Platform: macOS
Application: Arc Browser
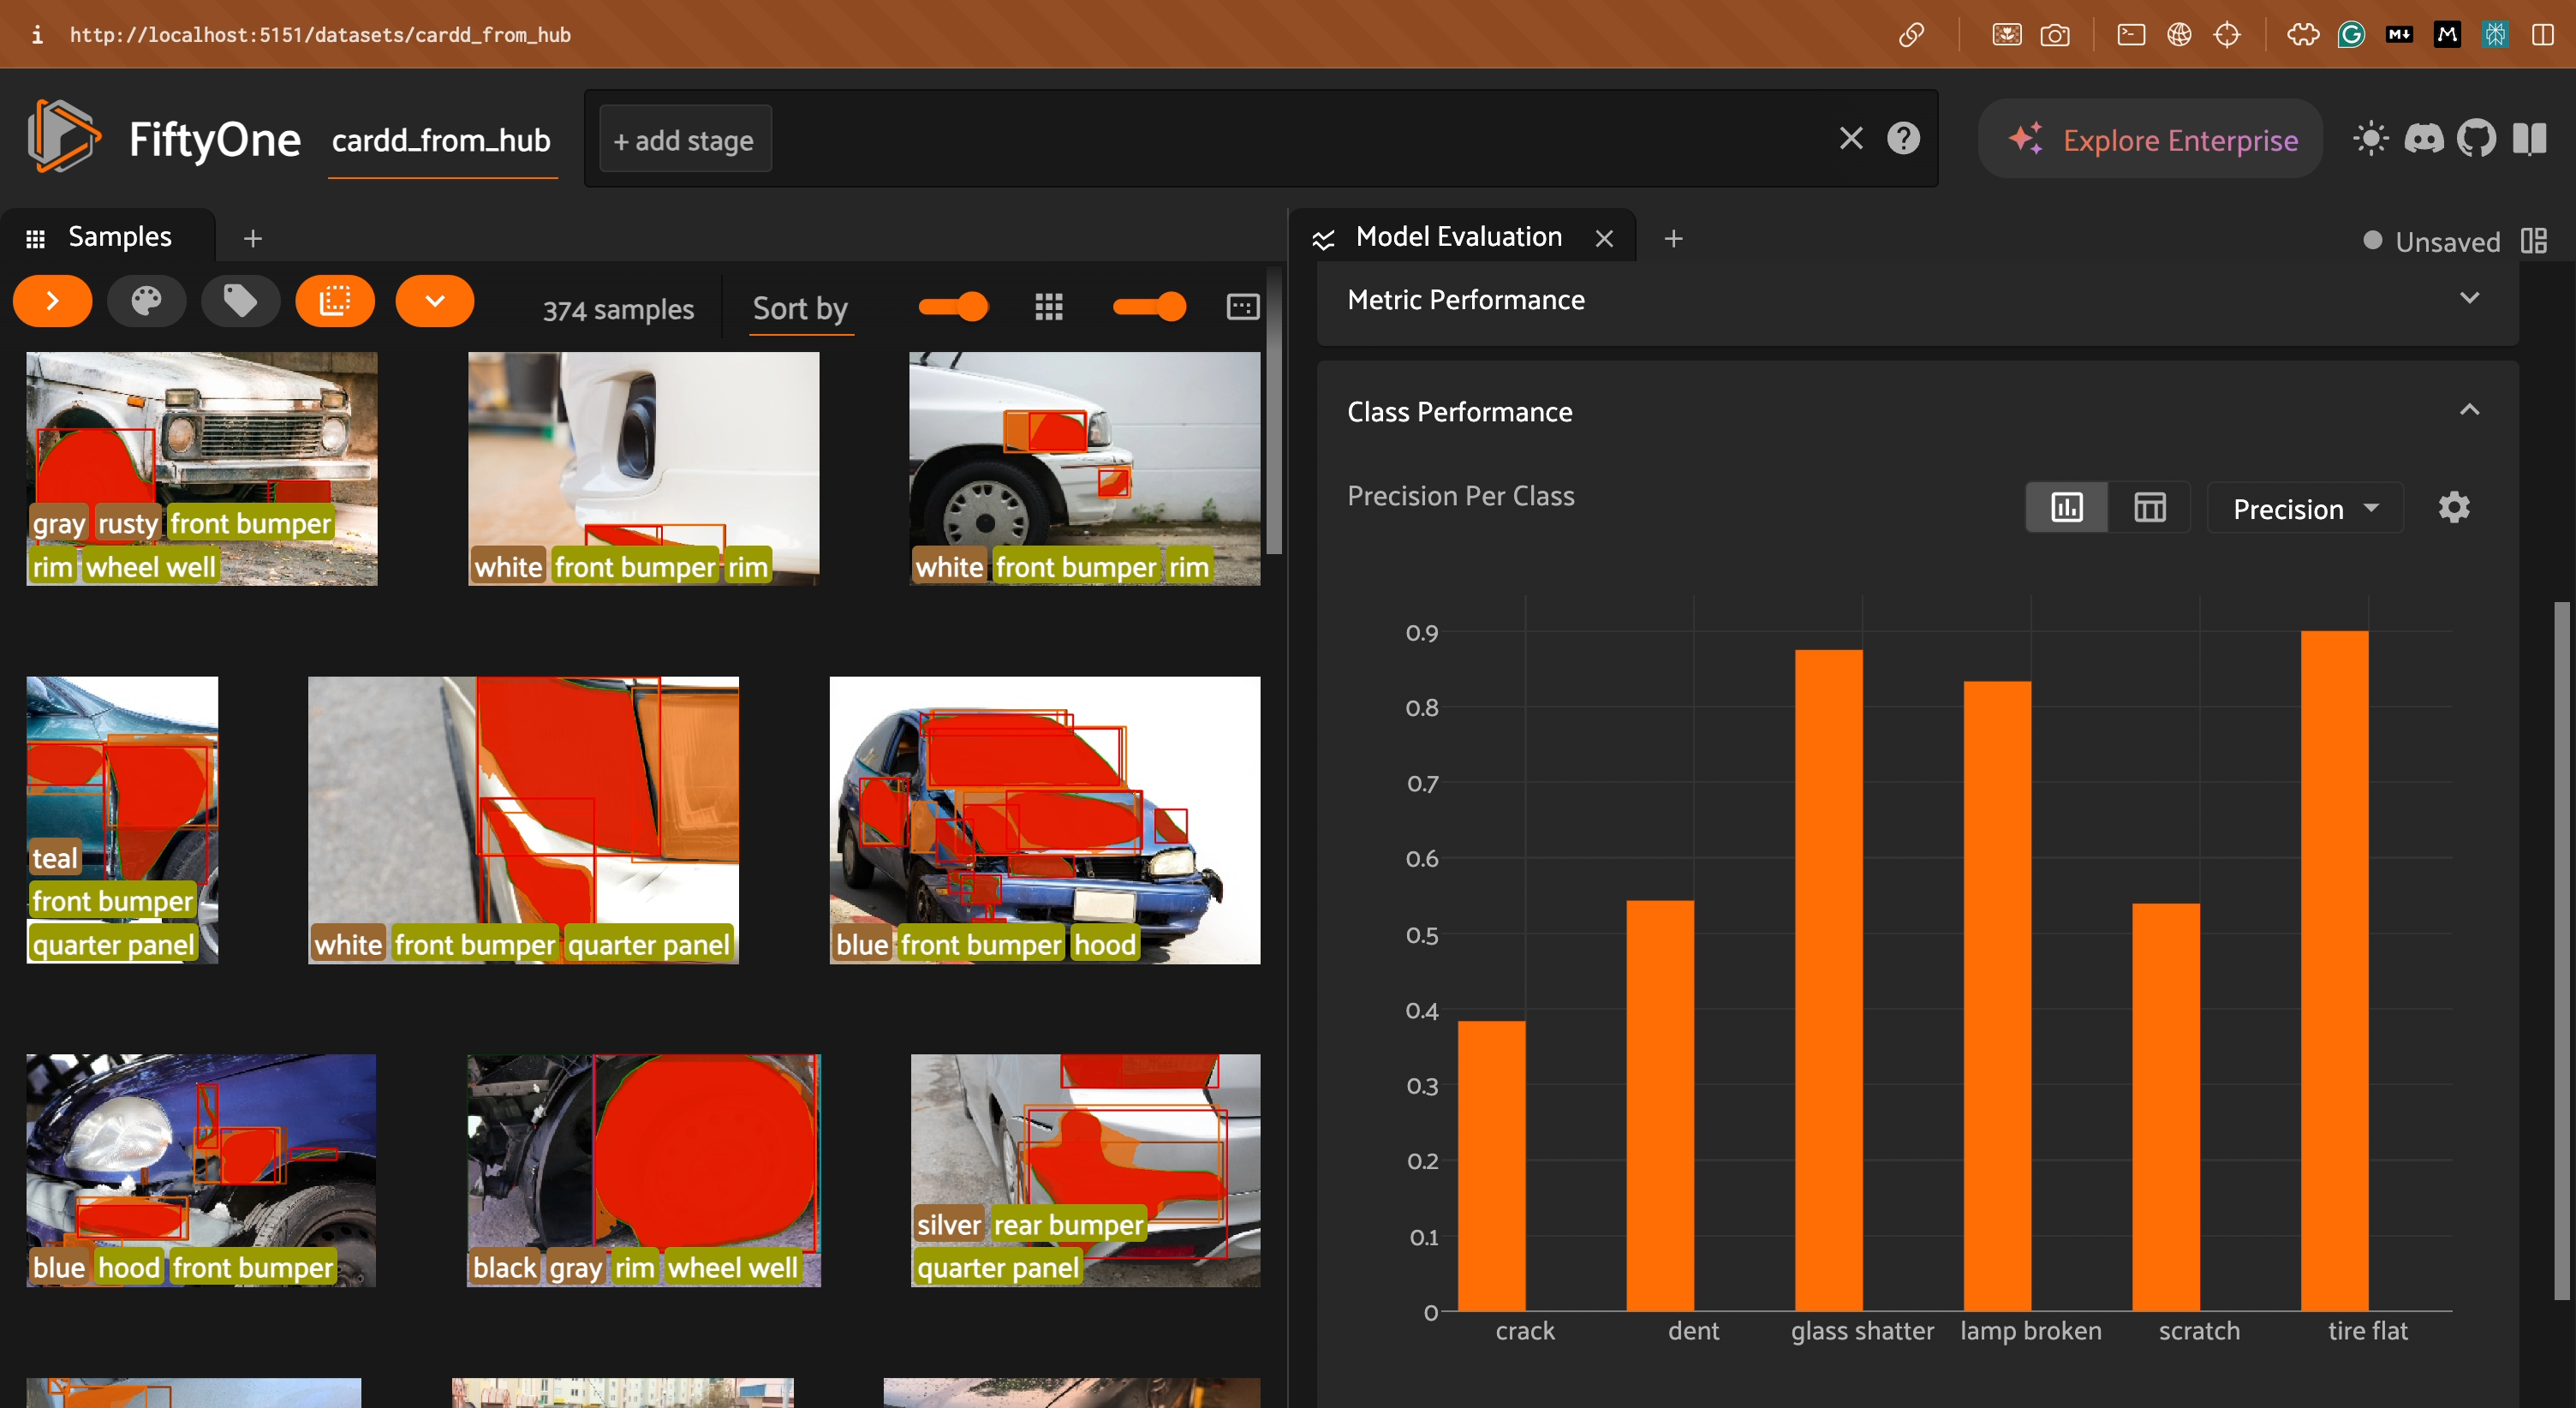
task_description: Switch to table view for per class performance
action_type: click
element_info: Icon
steps_since_start: 1